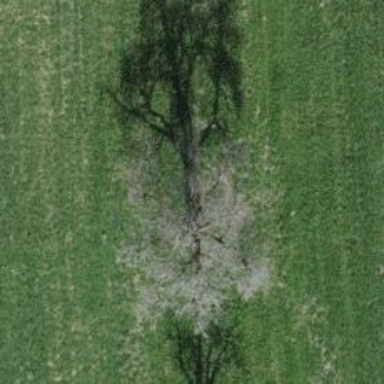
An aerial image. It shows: Beautiful tree in nature.